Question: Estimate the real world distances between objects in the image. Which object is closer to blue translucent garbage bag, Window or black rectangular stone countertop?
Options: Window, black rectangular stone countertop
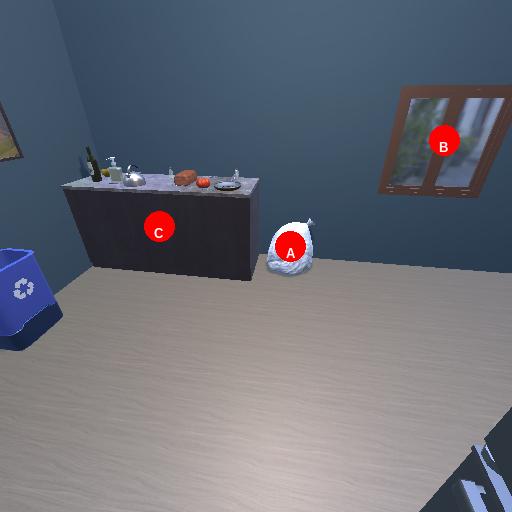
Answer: Window